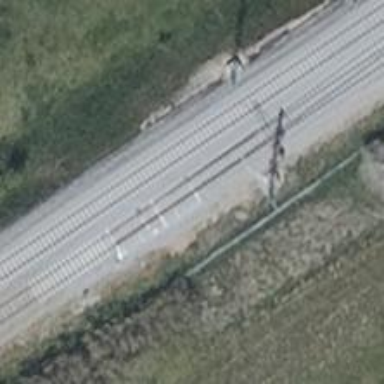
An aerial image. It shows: Railway switch.